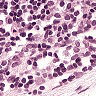
Metastatic tissue present: no